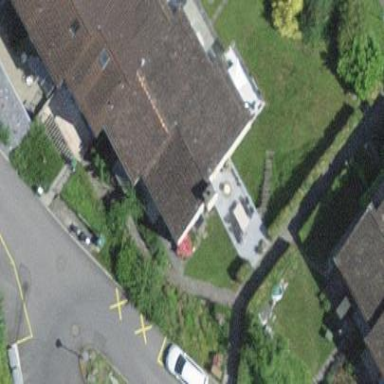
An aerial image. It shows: Detached building.